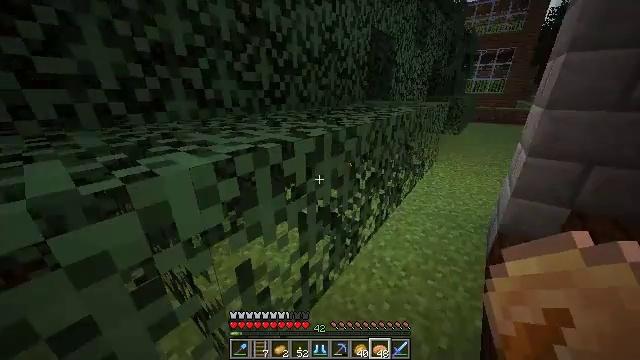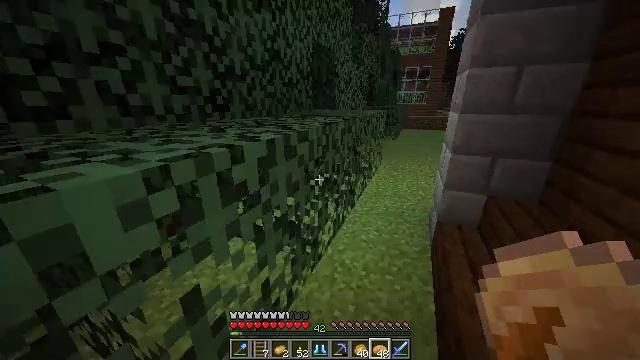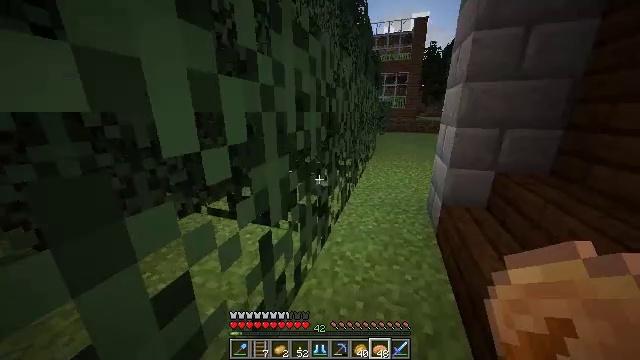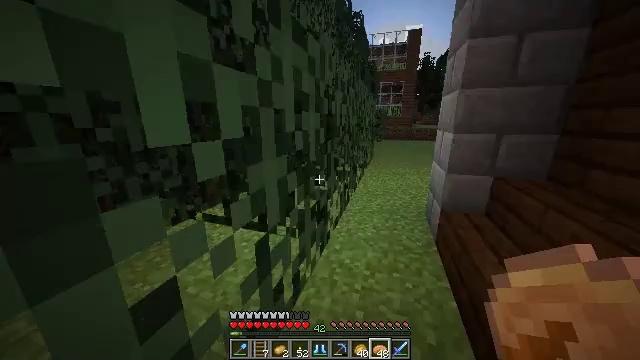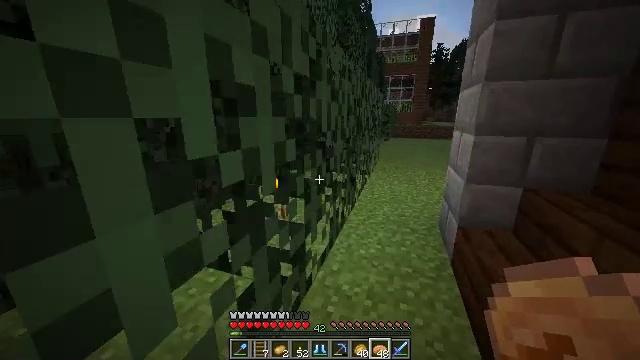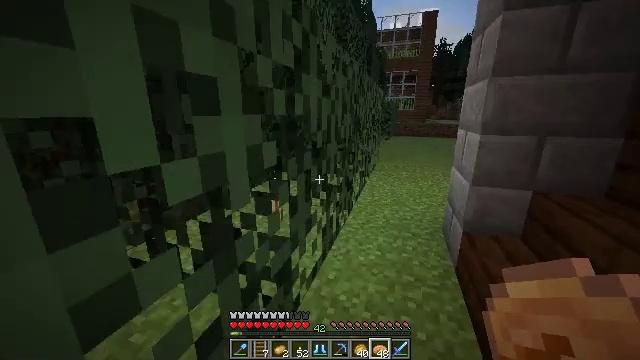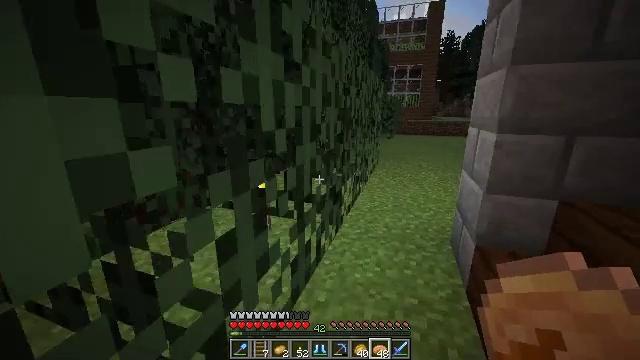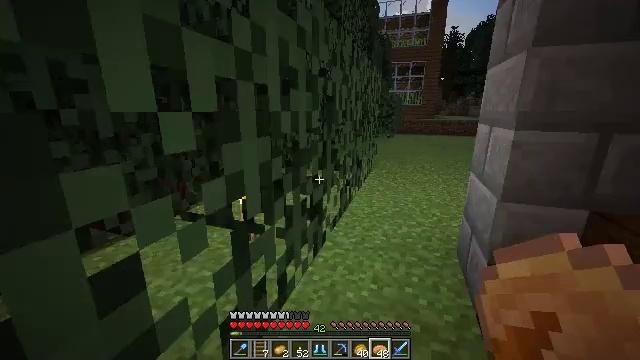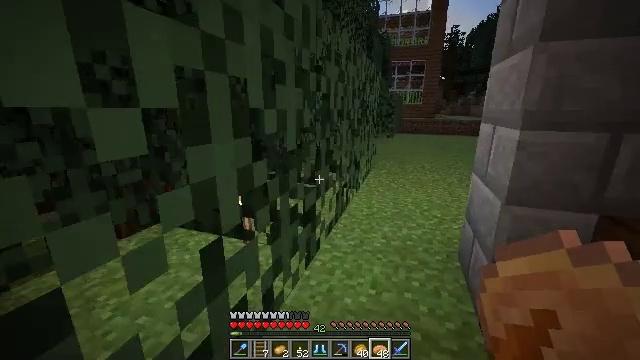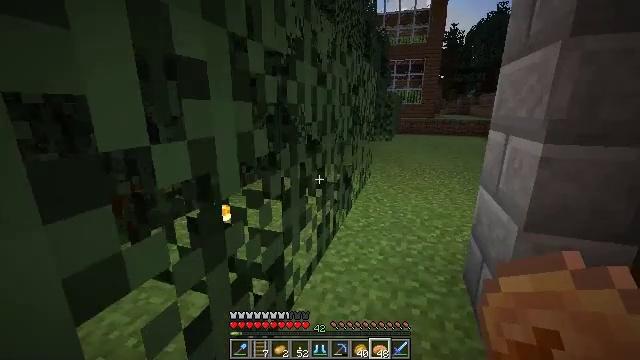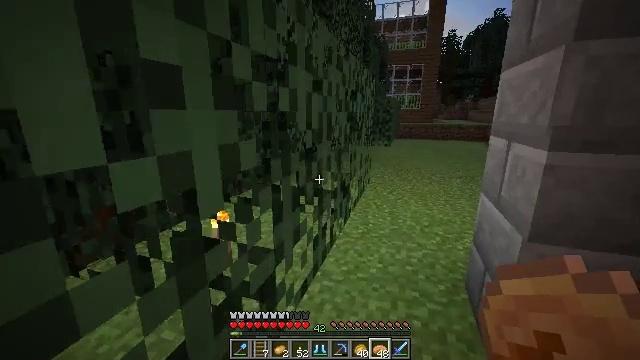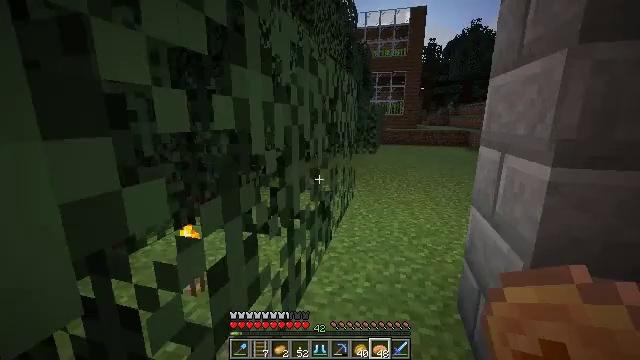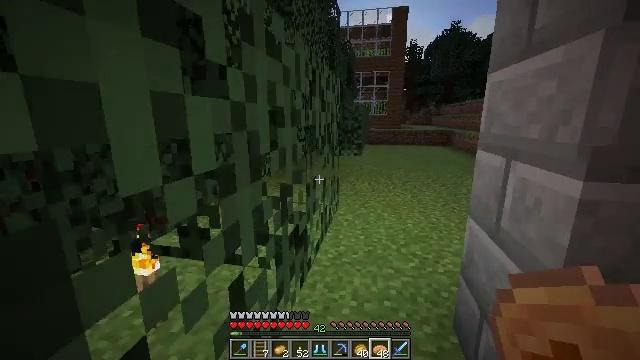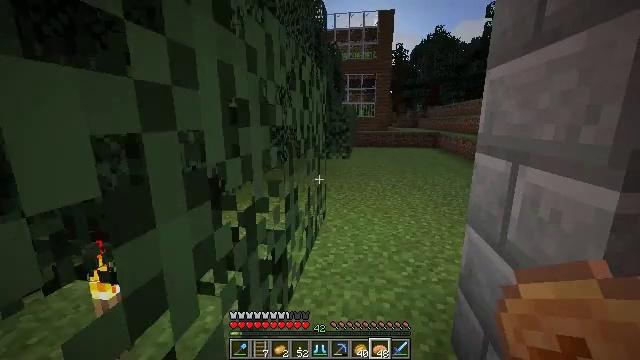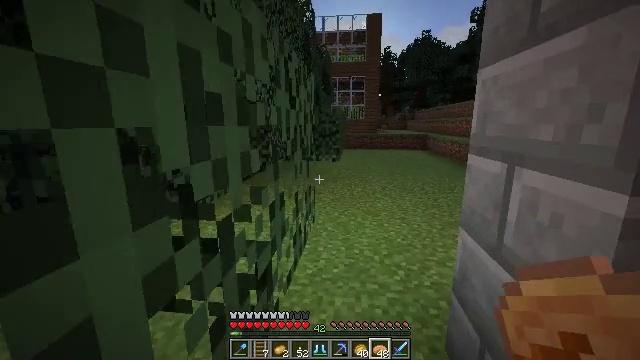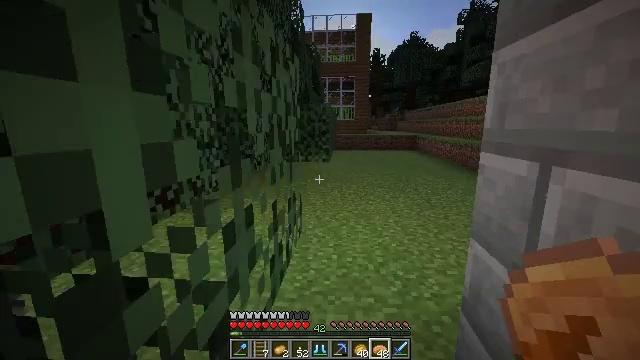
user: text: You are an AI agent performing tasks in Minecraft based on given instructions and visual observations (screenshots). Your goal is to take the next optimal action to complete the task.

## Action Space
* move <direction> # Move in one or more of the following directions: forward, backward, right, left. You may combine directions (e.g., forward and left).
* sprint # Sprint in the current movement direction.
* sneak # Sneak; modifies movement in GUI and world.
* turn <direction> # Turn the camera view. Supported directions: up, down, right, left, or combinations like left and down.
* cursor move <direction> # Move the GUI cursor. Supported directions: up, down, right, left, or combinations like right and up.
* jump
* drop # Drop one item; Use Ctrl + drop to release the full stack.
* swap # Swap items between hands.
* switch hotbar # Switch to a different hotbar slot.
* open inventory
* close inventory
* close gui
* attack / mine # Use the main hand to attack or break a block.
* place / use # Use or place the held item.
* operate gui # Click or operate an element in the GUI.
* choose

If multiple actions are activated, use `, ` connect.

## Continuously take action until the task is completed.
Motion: motion action
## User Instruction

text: Craft a delicious cookie.
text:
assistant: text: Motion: move forward, turn right and up
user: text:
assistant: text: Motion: move forward, turn right and up
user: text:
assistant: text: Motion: move forward, sprint, turn up
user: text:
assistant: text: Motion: move forward, sprint, turn left
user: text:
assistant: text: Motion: move forward, sprint
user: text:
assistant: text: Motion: move forward, sprint
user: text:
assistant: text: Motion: move forward
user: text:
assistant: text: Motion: move forward
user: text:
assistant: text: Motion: move forward, sprint
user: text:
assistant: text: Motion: move forward, sprint, turn up
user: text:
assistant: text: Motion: move forward, sprint, turn right and up
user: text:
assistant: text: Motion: move forward, turn right
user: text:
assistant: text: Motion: move forward, turn right
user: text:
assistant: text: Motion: move forward, sprint, turn right
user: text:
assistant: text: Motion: move forward, sprint, turn right
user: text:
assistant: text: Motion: move forward, sprint, turn right
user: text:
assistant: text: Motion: move forward, turn right
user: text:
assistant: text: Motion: move forward, turn right
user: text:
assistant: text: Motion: move forward, turn right and up
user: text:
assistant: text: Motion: move forward, sprint, turn right and up
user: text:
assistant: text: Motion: move forward, sprint, turn right and up
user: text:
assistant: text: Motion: move forward, sprint
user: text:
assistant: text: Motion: move forward
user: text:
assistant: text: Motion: move forward
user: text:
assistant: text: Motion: move forward, sprint, turn right
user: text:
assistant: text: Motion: move forward, sprint, turn right
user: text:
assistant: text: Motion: move forward, sprint, turn right
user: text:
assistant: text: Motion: move forward, sprint, turn right
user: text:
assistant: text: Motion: move forward, turn right
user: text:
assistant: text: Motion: move forward